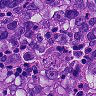
Metastatic tissue present: yes